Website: bh-photo
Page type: address-validator
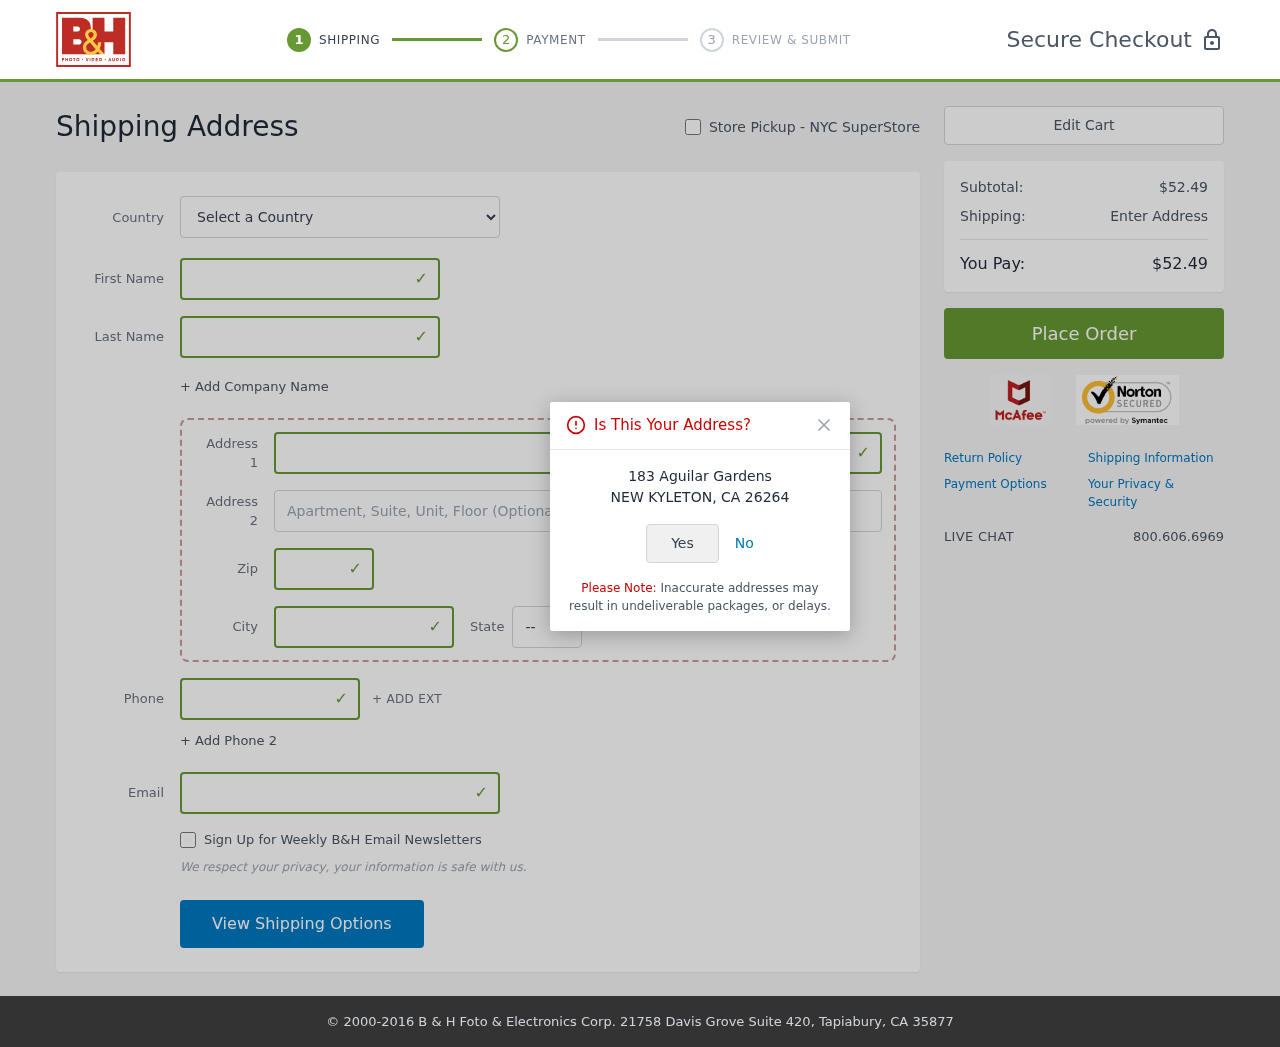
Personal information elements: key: PII_CITY
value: New Kyleton
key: PII_COUNTRY
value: United States
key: PII_EMAIL
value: richard.johnson@yahoo.com
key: PII_FIRSTNAME
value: Richard
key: PII_LASTNAME
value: Johnson
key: PII_PHONE
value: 3139321755
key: PII_POSTCODE
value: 26264
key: PII_STATE_ABBR
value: CA
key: PII_STREET
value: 183 Aguilar Gardens
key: PII_CITY_CONFIRM
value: NEW KYLETON
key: PII_POSTCODE_FULL
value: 26264
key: PII_POSTCODE_NUMERIC
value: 26264
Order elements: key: ORDER_SUBTOTAL
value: $52.49
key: ORDER_TOTAL
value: $52.49